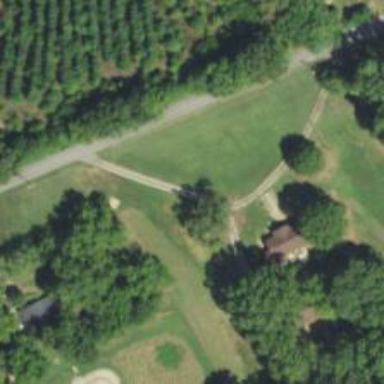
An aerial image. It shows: Driveway leading to service road.